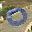
Label: 0